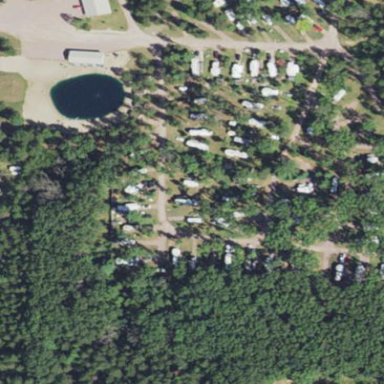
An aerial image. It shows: Campsite designated for tourism.